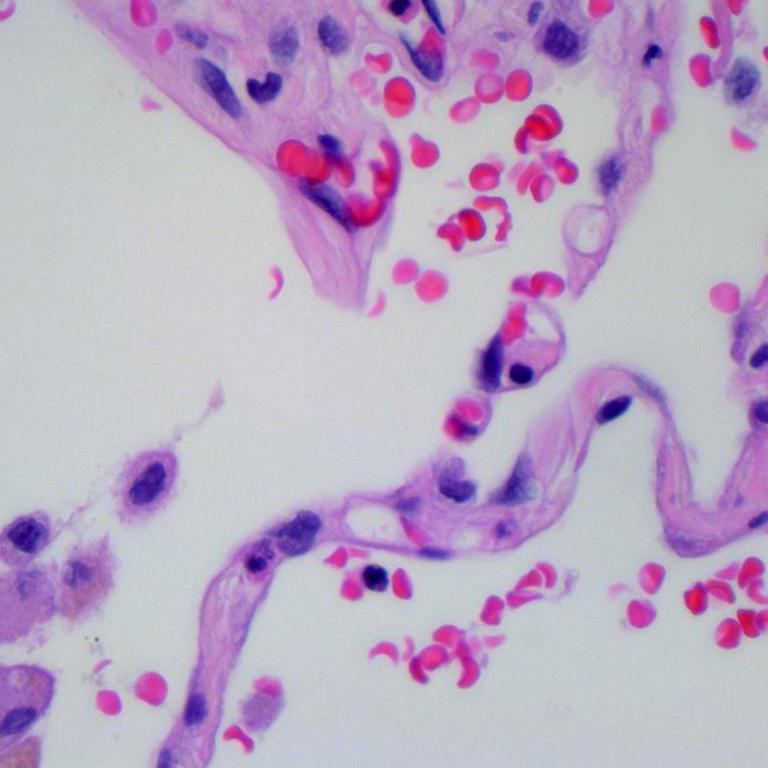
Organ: lung
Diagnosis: benign